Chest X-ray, PA view. Patient: 68 years old, sex M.
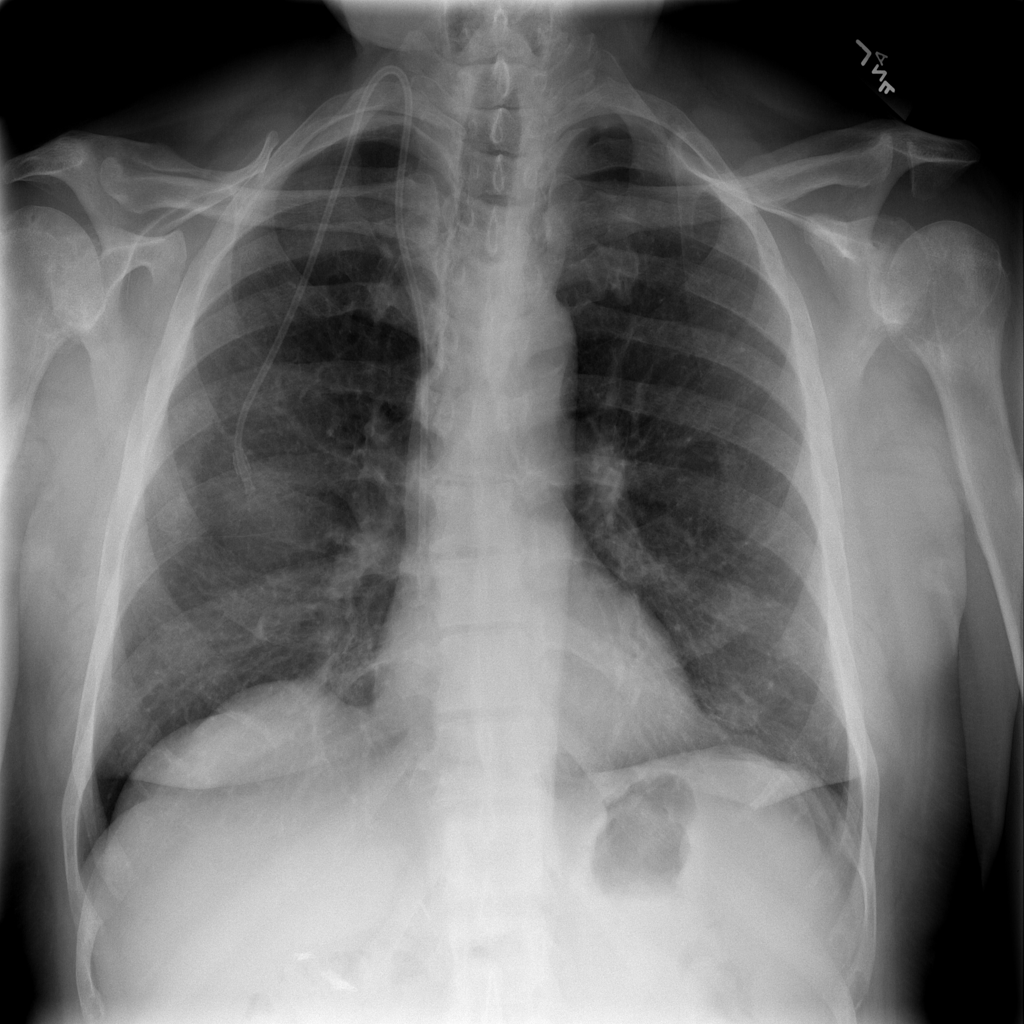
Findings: Consolidation